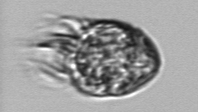
Label: Strombidium_morphotype1